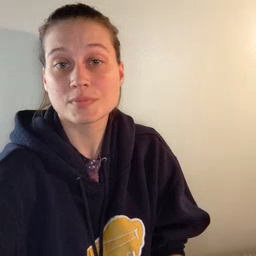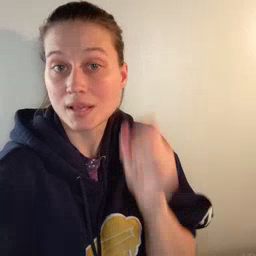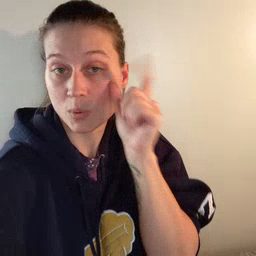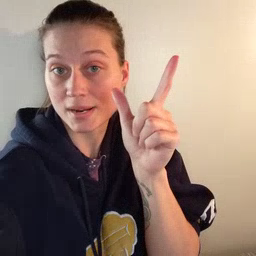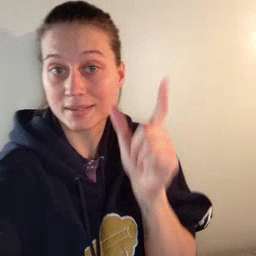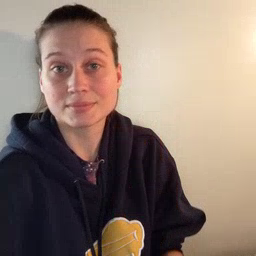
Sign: awake